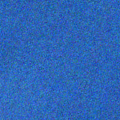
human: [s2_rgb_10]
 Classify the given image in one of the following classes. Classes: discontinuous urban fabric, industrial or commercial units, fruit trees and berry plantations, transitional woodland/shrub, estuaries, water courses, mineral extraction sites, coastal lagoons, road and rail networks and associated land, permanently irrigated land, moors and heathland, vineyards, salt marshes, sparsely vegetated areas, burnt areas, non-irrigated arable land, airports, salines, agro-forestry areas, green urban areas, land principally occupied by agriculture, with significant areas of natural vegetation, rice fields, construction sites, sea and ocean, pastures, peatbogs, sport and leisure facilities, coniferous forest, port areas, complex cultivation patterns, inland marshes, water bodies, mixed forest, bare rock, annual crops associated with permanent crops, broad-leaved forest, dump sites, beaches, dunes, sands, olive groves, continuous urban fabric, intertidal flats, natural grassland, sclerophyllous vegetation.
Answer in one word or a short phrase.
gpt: sea and ocean